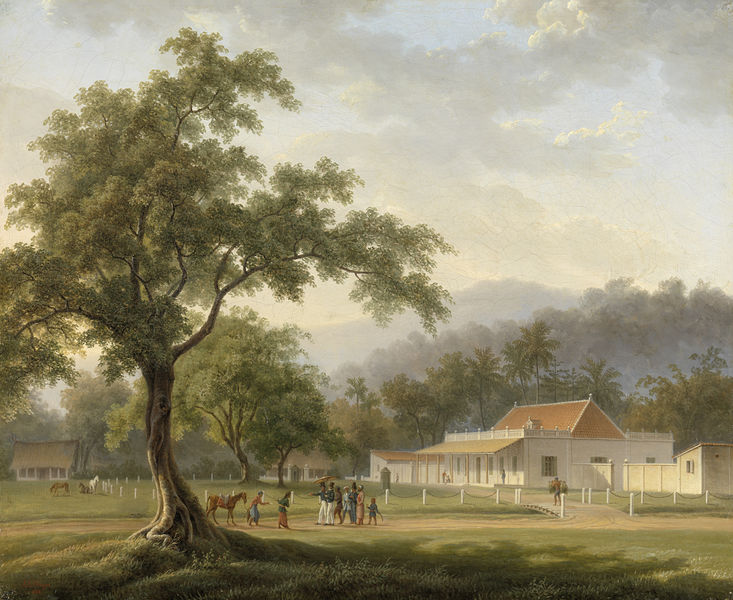
Titel: Gezicht op het huis van de assistent-resident te Banjoewangi (Oost-Java)
Künstler: Auguste Antoine Joseph Payen
Standort: Amsterdam
Institution: Rijksmuseum
Schlagwörter: baum, gewitter, himmel, mann, wolken, bäume, frauen, landschaft, menschen, fenster, frau, männer, gebäude, gras, haus, wiese, zaun, natur, brücke, familie, kind, england, kinder, pferd, pferde, reiten, balkon, afrika, berge, hof, idylle, mittelalter, palmen, sklaven, dachterrasse, horse, dachterasse, arhcitektur, schrim, pferdewiese, tree, trees, großer baum